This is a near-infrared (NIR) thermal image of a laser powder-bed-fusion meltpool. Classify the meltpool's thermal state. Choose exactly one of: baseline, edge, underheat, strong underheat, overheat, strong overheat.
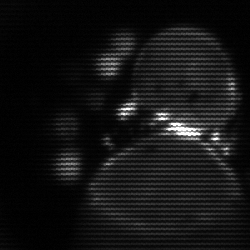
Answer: edge